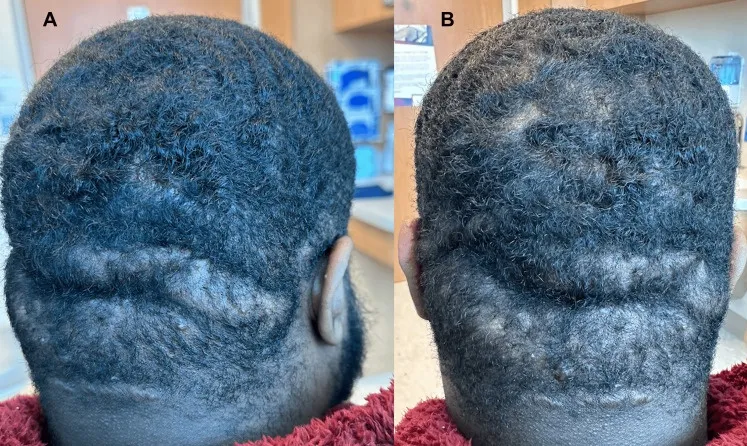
After two months of upadacitinib. Posterior scalp with fewer pustules and smaller, less inflamed sinus tracts without pustular drainage or bleeding. Areas of prior inflammation now exhibit scarring.
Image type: medical_photograph (other_medical_photograph)